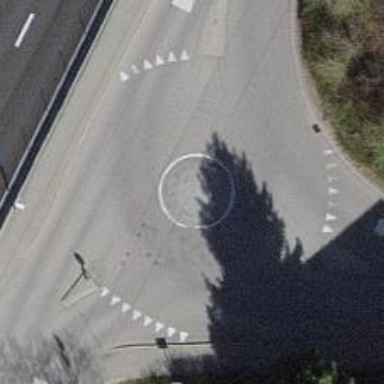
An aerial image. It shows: Mini roundabout on the road.